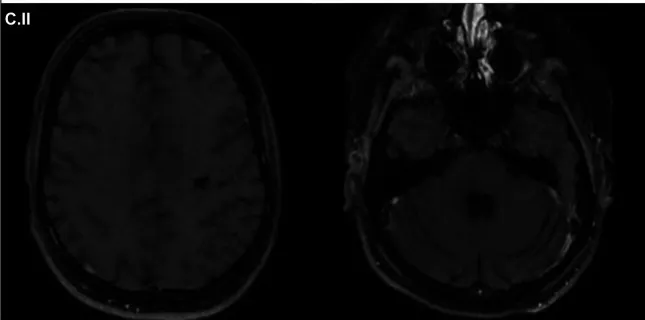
Imaging findings in the case report 2. Black blood MRI scans at the time of symptom onset (C. , detecting microangiopathy (multiple small hypersignal nodules of small vessel walls) in both supra- and infratentorial region; and after 6 months II), with regression of the initial pathology, but development of substantial atrophy.
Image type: radiology (mri)